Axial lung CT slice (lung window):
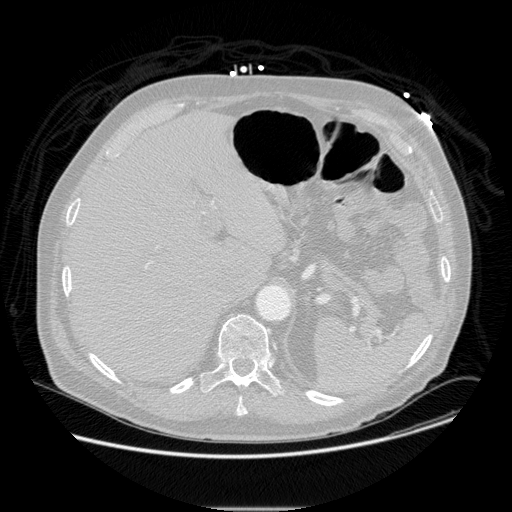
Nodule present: no